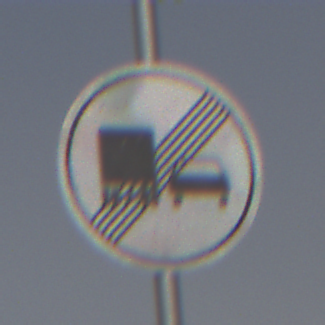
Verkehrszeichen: EndeUeberholverbotKraftfahrzeuge
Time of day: MorningAfternoon
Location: Outdoor (Nature)
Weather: PartlyCloudy
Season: NotSpecified
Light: Natural